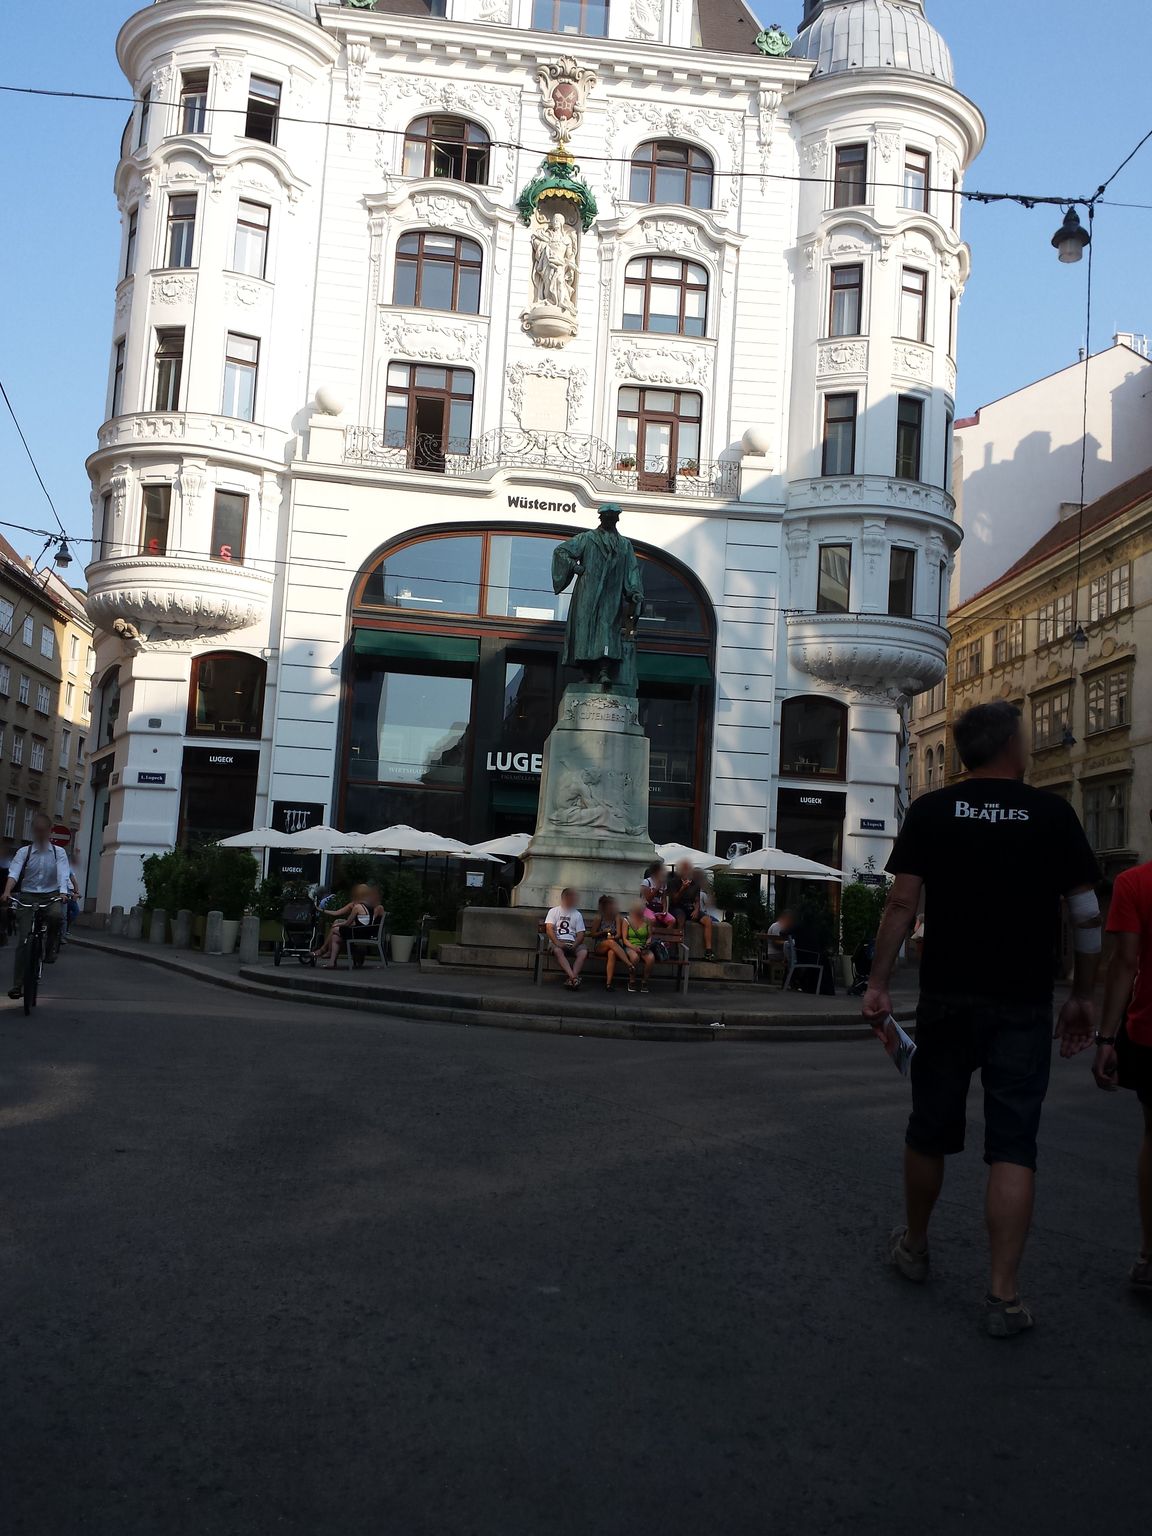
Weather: clear
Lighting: day
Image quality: good
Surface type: walking surface
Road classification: cycleway, living_street
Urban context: urban centre
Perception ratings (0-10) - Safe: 3.53, Lively: 8.87, Beautiful: 6.7, Boring: 2.77, Depressing: 7.14, Wealthy: 7.96